Question: I have two controller 'project_controller.rb' and 'service_controller.rb' . I have a field in 'Project' named as 'service_id'.
When I create project, the value of 'service_id' is kept as null by default. So now I need to update the 'service_id' field of 'Project' with the 'id' of 'Service'.
For That I have created a form using the 'project' object. shown below :
'''
<%= form_for(@project) do |f| %>
<div class="field">
<%= f.label :name %><br />
<%= f.text_field :name %>
</div>
<div class="field">
<% @services.each do |service| %>
<%= f.label "#{service.name}" %> # Here I want to pass the array of
<%= f.check_box :service_id %> # service_id through value of check box
<% end %>
</div>
<div class="actions">
<%= f.submit %>
</div>
<% end %>
'''
Now in source it is coming like this..

Please help .. Thanks
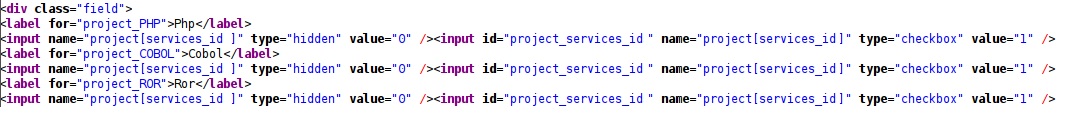
Answer: If you refer to <URL> you see
'''
check_box(method, options = {}, checked_value = "1", unchecked_value = "0")
'''
so, to pass custom value to check box, you need
'''
<%= f.check_box :service_id, {}, service.id, '' %>
'''